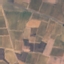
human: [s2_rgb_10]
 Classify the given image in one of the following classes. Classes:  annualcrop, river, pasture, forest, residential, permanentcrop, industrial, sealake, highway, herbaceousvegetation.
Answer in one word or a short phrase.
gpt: PermanentCrop